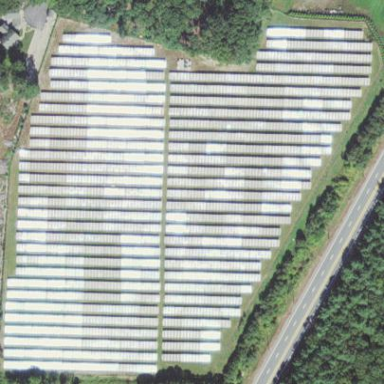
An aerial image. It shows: Solar power plant enclosed by fence. The plant generates electricity using photovoltaic technology.